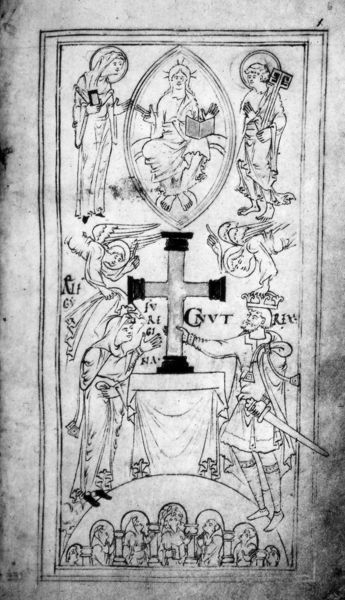
Titel: Liber Vitae of New Minster and Hyde Abbey
Institution: London, British Library (BL)
Schlagwörter: flügel, mann, umhang, frau, grau, schwarz, tisch, weiss, zeichnung, schleier, tuch, johannes, rahmen, krone, engel, schrift, vergilbt, rand, könig, homme, buch, kreuz, druck, schwarz-weiß, schwert, herrscher, beten, altar, buchseite, pergament, otto, christus, jesus, kreuzigung, krönung, hochzeit, königin, heilige, schlüssel, femme, jünger, heilig, maria, madonna, erzengel, petrus, épée, gebetbuch, roi, heinrich, stifter, clé, mandorla, ange, anges, buchmalerei, evangelium, table, codex, psalter, dieu, paulus, mandola, croix, saint, livre, engelk, autel, peuple, mariage, reine, saints, page, missale, circle, auréole, 1000, lönig, christus pantocrator, knut, nimbes, nimbus